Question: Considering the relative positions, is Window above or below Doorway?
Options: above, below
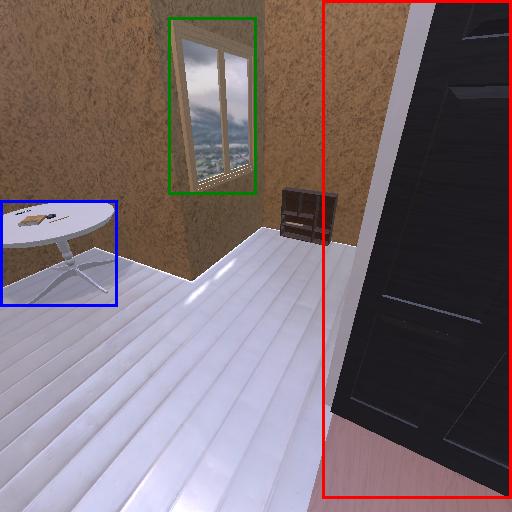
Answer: above